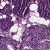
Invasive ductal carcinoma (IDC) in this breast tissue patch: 1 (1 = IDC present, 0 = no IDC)